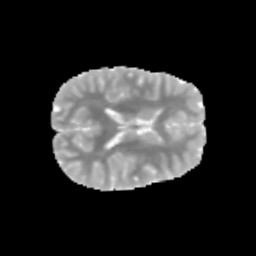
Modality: MD
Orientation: axial
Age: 11
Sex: male
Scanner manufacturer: siemens
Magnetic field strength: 3 T
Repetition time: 3.8 s
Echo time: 0.07 s